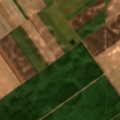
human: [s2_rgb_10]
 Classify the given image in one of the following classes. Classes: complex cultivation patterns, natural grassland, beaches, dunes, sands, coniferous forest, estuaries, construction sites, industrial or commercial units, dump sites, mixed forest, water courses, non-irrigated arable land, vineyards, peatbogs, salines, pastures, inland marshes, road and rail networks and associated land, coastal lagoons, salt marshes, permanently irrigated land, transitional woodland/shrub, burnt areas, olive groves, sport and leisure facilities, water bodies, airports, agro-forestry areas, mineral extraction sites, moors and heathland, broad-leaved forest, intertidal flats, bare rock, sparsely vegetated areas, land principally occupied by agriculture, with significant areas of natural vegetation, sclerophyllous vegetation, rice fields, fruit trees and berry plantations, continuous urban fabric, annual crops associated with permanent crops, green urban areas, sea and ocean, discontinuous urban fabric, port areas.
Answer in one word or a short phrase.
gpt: non-irrigated arable land